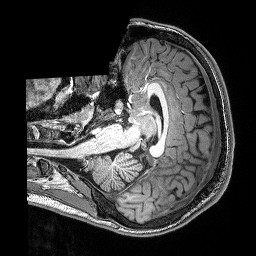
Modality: T1w
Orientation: axial